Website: macys
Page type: billing-address
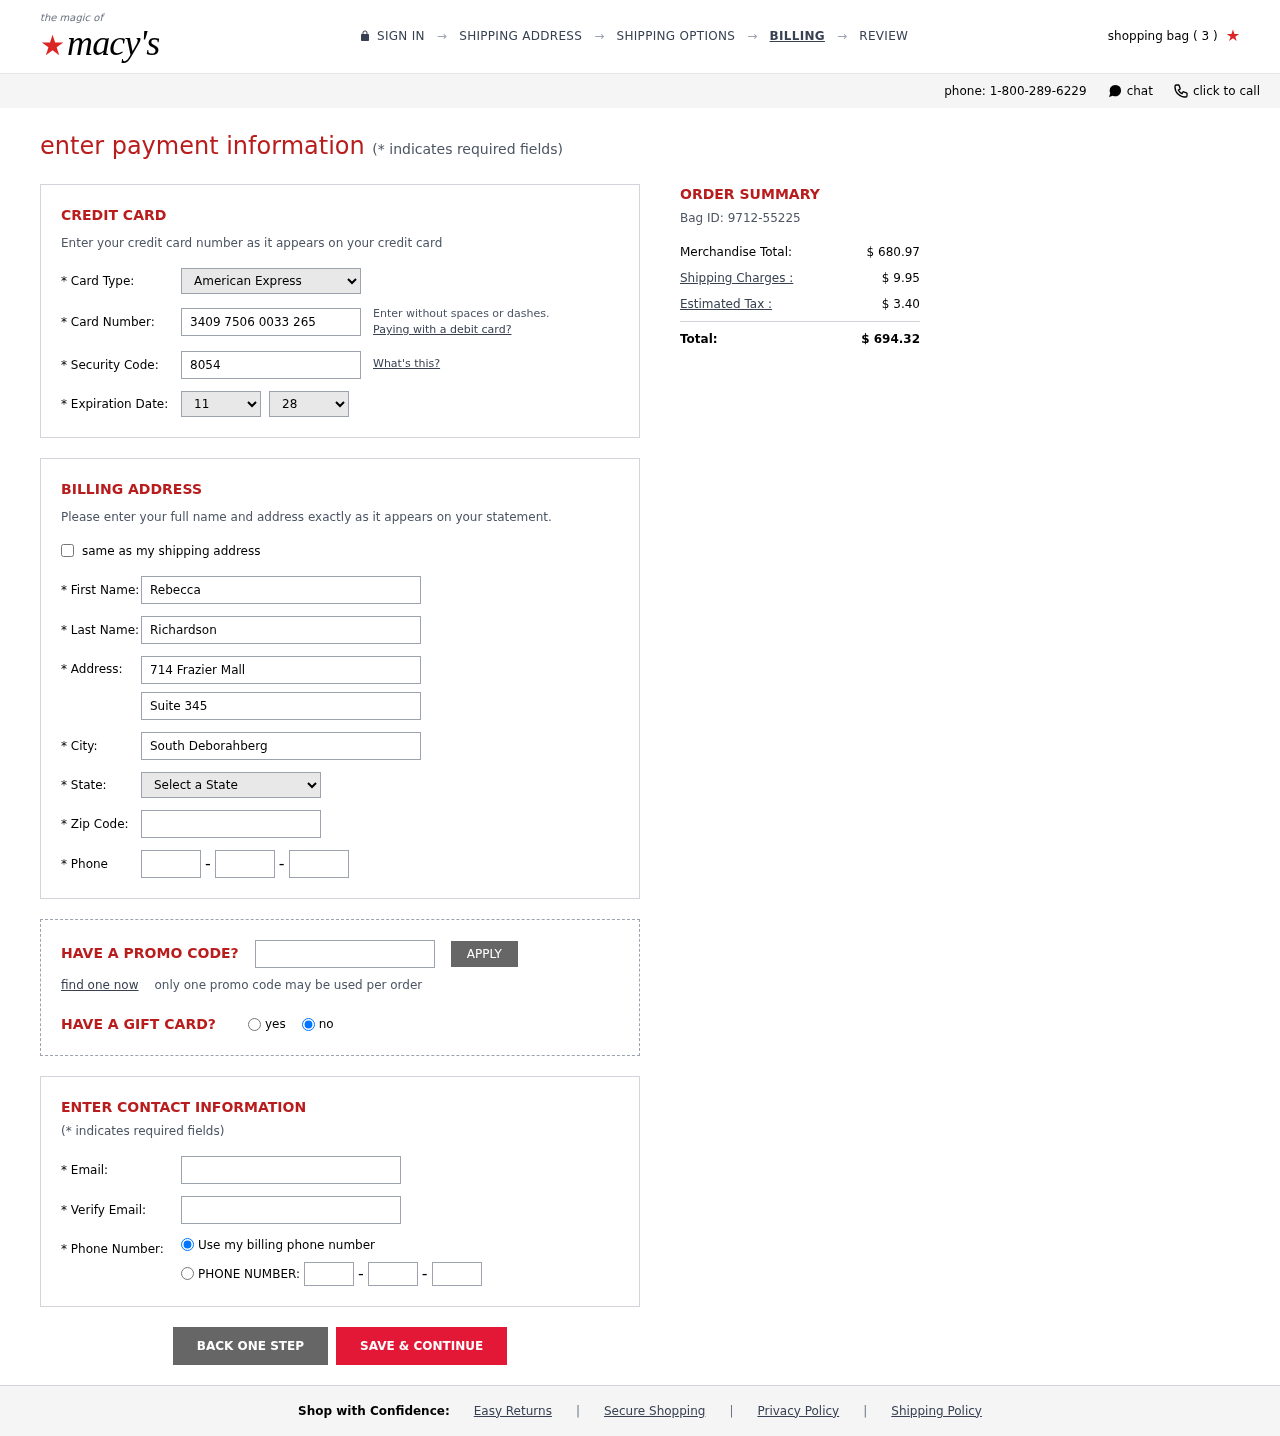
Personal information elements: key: PII_CARD_CVV
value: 8054
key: PII_CARD_EXPIRY_MONTH
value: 11
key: PII_CARD_EXPIRY_YEAR
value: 28
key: PII_CARD_NUMBER
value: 3409 7506 0033 265
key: PII_CARD_TYPE
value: American Express
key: PII_CITY
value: South Deborahberg
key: PII_EMAIL
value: rebecca.richardson@gmail.com
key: PII_FIRSTNAME
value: Rebecca
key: PII_LASTNAME
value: Richardson
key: PII_PHONE_AREA
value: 537
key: PII_PHONE_PREFIX
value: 782
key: PII_PHONE_SUFFIX
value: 3363
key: PII_POSTCODE
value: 81291
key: PII_STATE_ABBR
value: AR
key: PII_STREET
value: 714 Frazier Mall
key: PII_STREET2
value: Suite 345
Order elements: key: ORDER_NUM_ITEMS
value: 3
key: ORDER_ID
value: Bag ID: 9712-55225
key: ORDER_SUBTOTAL
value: $ 680.97
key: ORDER_SHIPPING_COST
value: $ 9.95
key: ORDER_TAX
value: $ 3.40
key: ORDER_TOTAL
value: $ 694.32